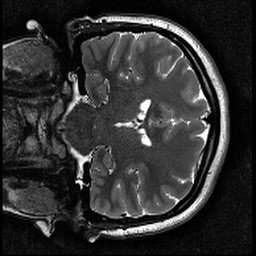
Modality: T2w
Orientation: coronal
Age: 19
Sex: female
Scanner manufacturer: siemens
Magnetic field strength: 3 T
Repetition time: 11.39 s
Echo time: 0.09 s